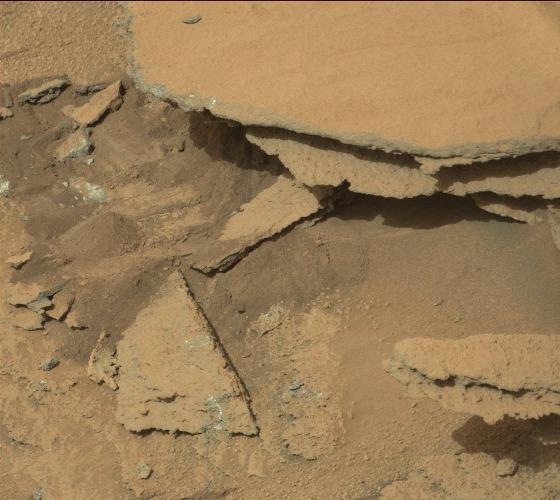
Terrain classes present: Bedrock, Gravel / Sand / Soil, Rock, Shadow